Field crop: maize
Growth stage: 1
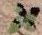
Species: chenopodium